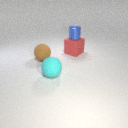
large red rubber cube to the right of large cyan rubber sphere